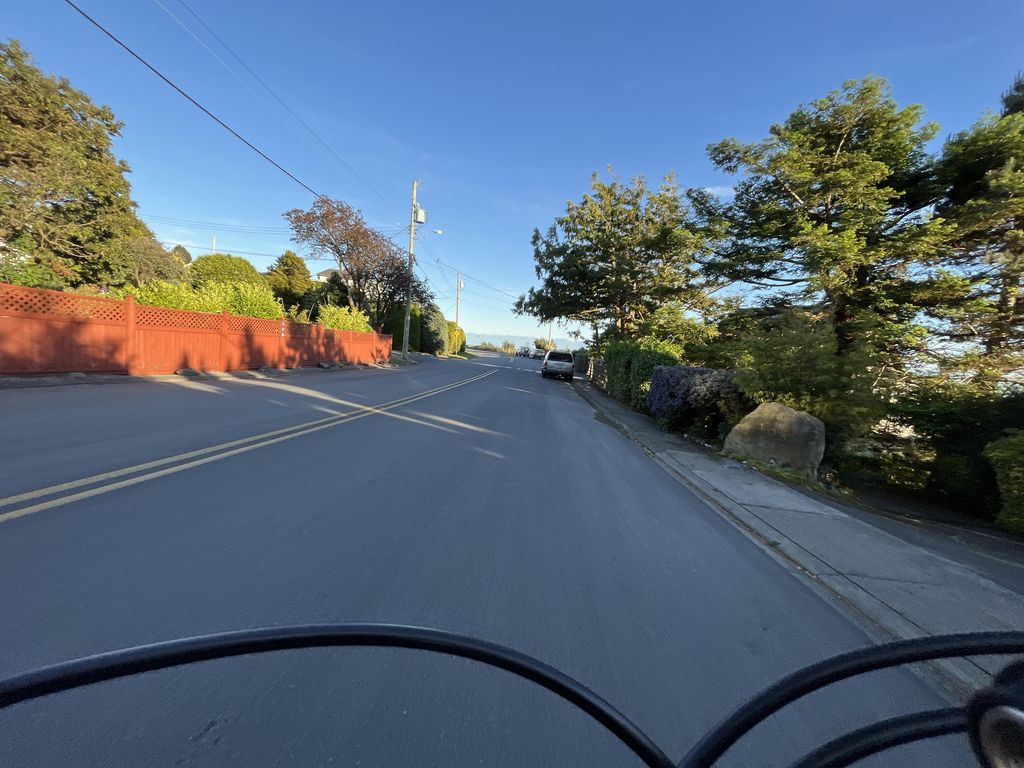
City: victoria